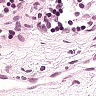
Metastatic tissue present: no